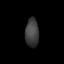
Tissue: lung
Cell type: Endothelial cells
Senescence score: 0.5903
Nuclear area (px): 377
Mean DAPI intensity: 63.196